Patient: sex M, age 61
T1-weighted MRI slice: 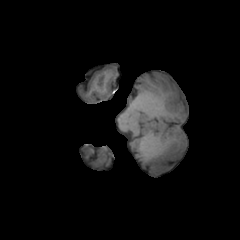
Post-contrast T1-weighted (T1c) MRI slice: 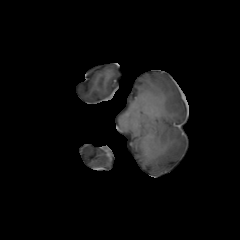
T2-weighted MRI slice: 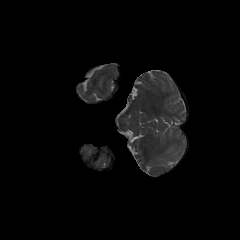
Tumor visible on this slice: no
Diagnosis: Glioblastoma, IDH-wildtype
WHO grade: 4